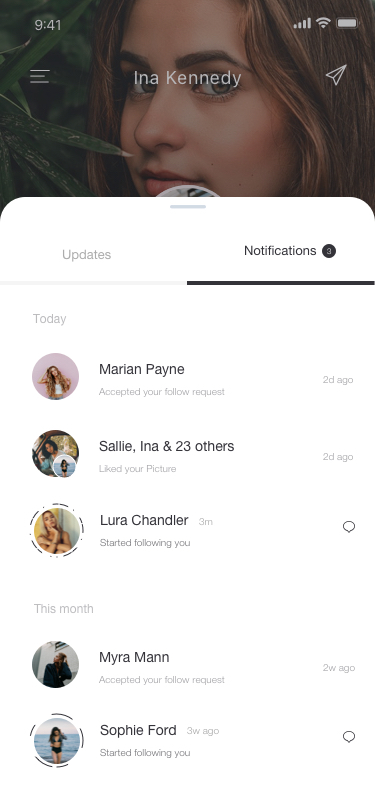
Text in this UI design:
This month
Marian Payne
Accepted your follow request
2d ago
Myra Mann
Accepted your follow request
2w ago
Sallie, Ina & 23 others
Liked your Picture
2d ago
Lura Chandler
Started following you
3m
Sophie Ford
Started following you
3w ago
Today
Notifications
3
Updates